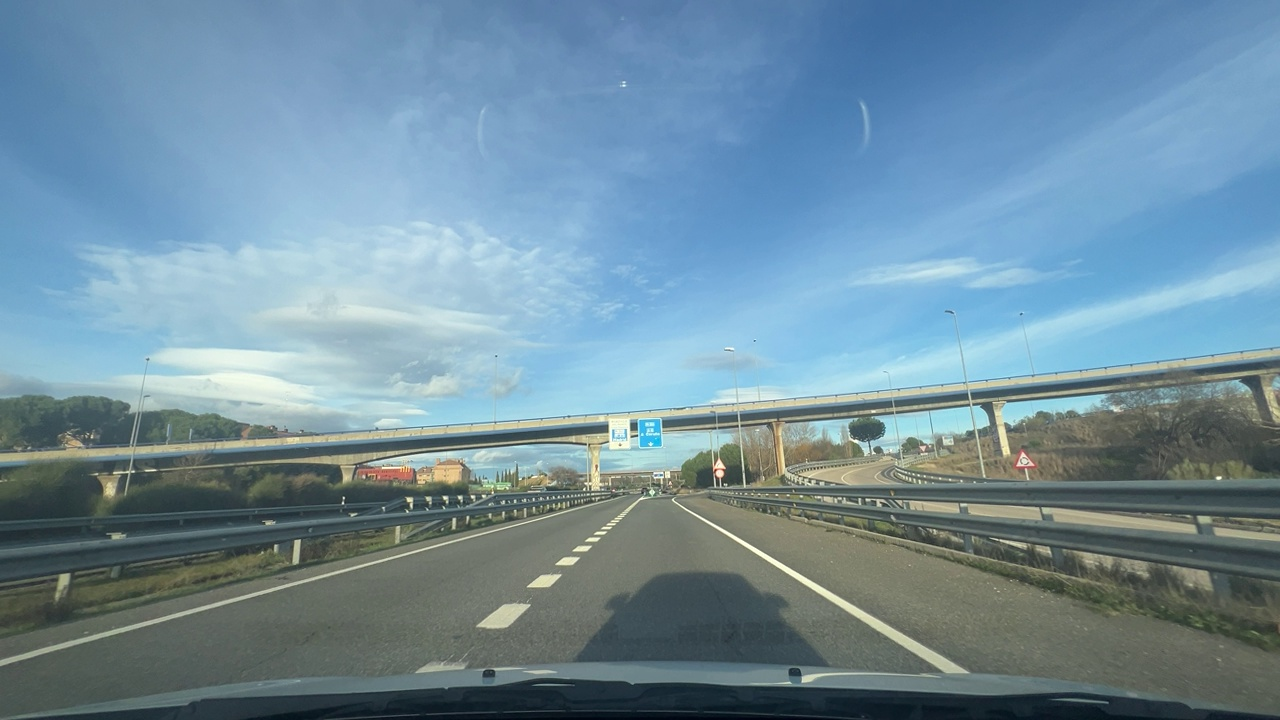
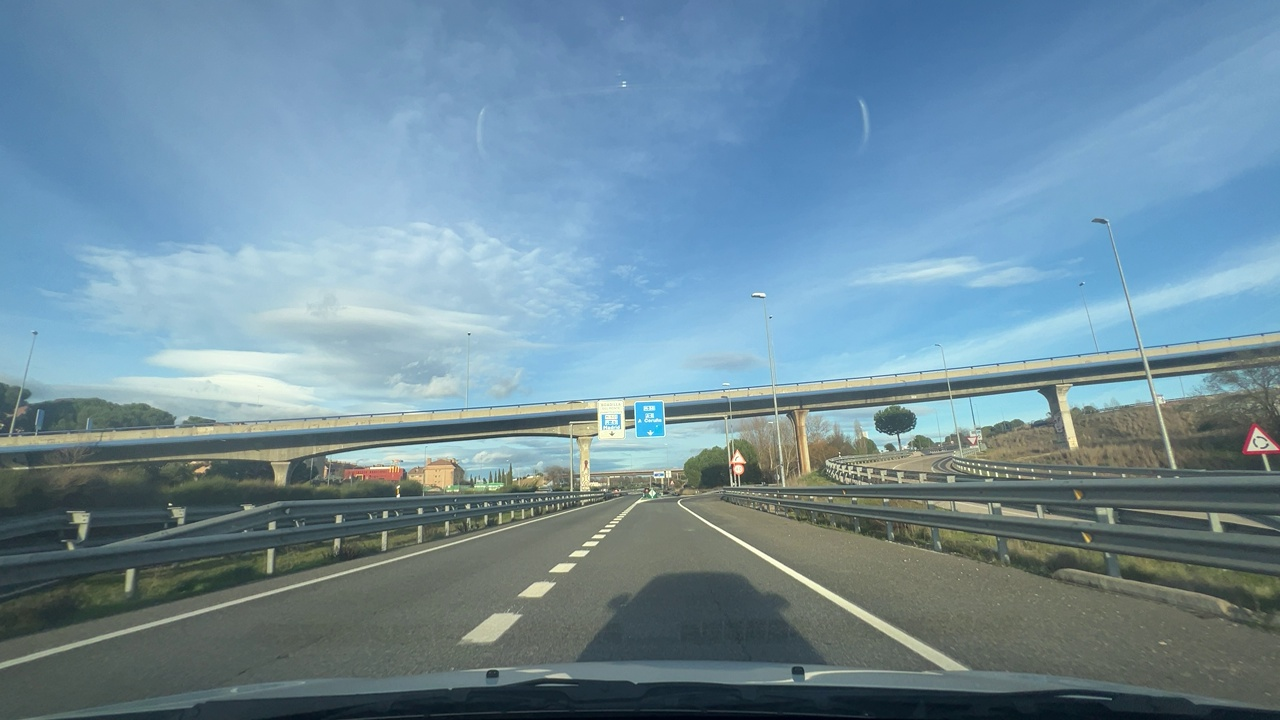
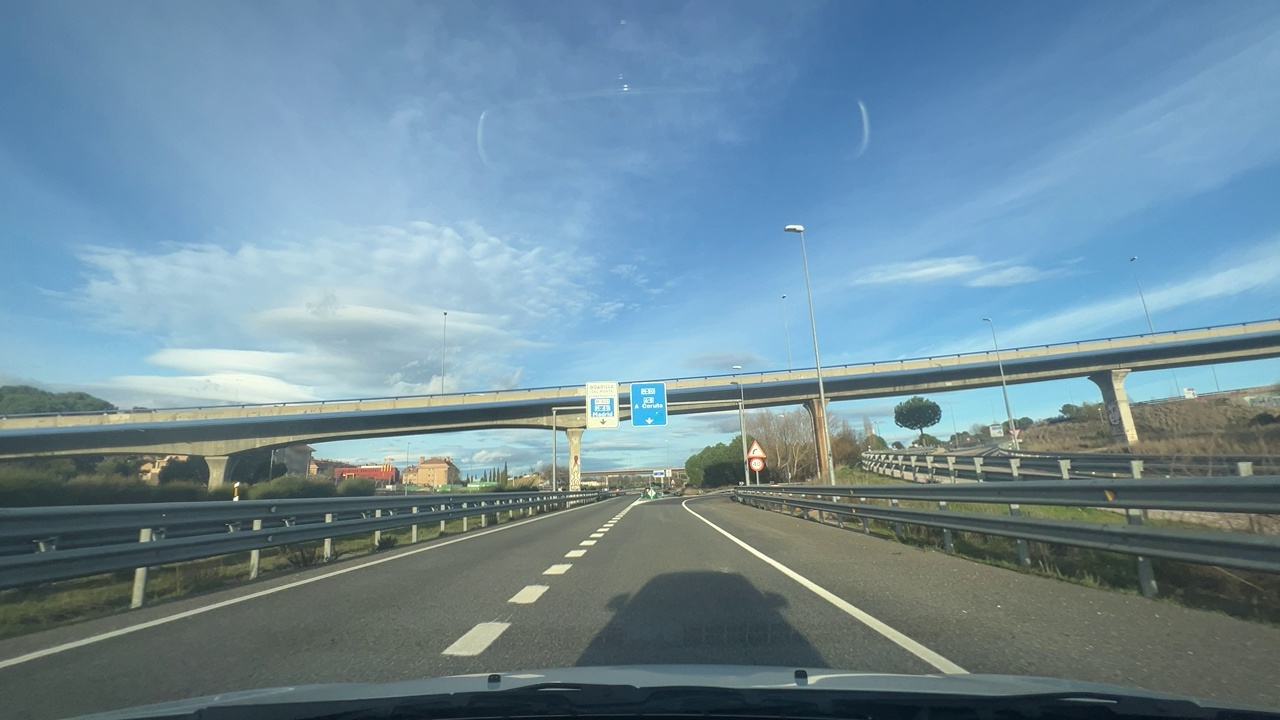
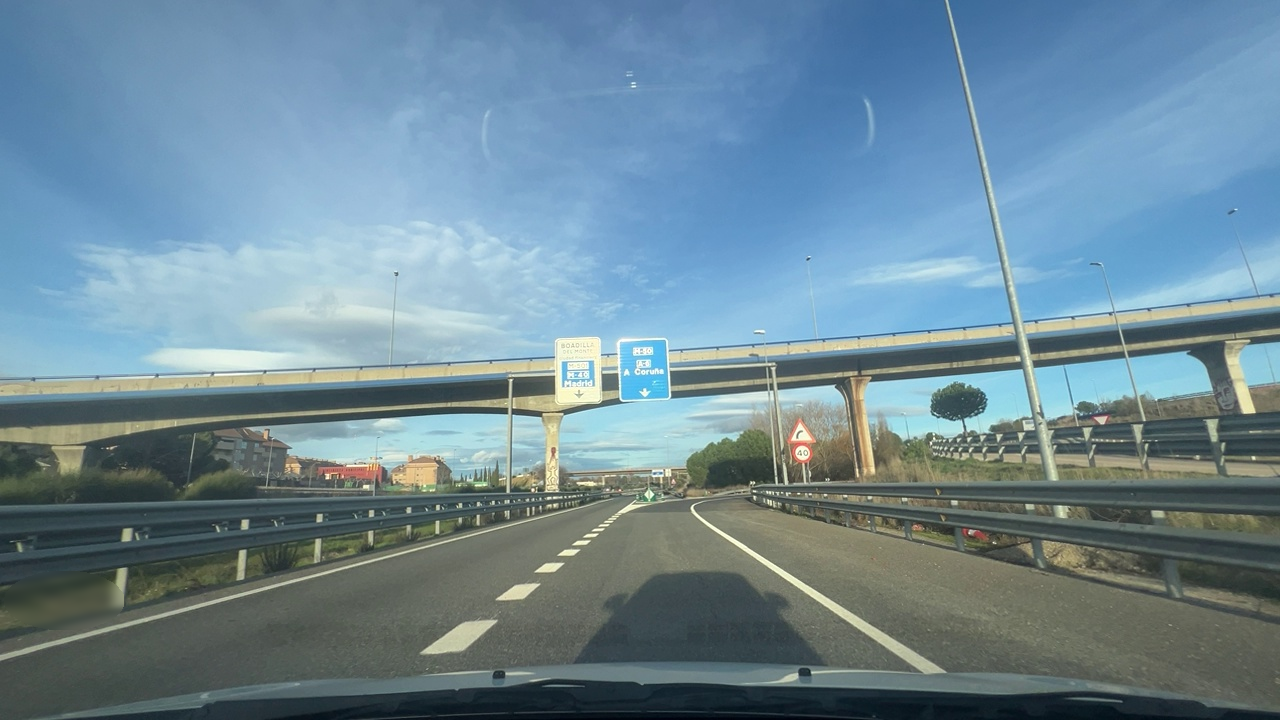
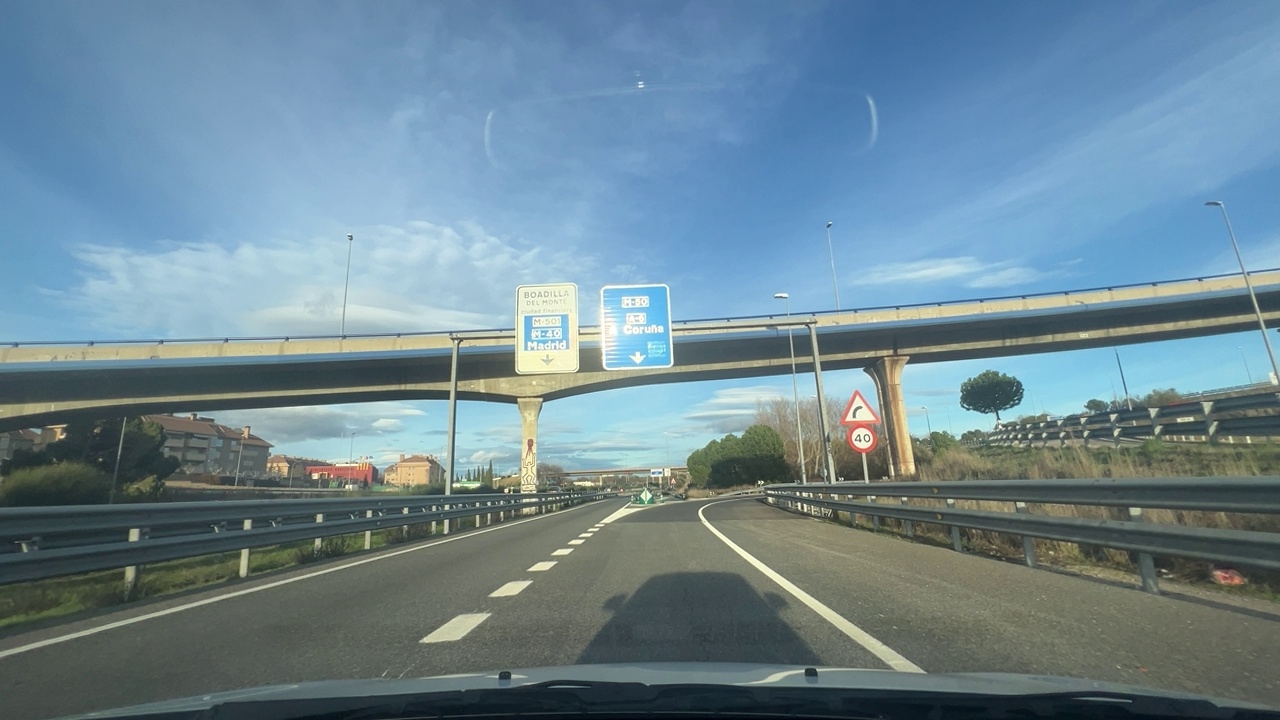
Situation: Speed limit adaptation
Question: Are multiple speed limit signs with different values visible?
Answer: No
Reasoning: Only one speed limit sign is visible

Situation: Speed limit adaptation
Question: Is there a speed limit sign regulating the ego lane?
Answer: Yes
Reasoning: A speed limit sign is positioned on the roadside facing the ego direction of travel.

Situation: Speed limit adaptation
Question: What speed value is displayed on the visible speed limit sign?
Answer: 39
Reasoning: The visible speed limit sign displays 40 km/h.

Situation: Speed limit adaptation
Question: Is the ego vehicle traveling on a highway?
Answer: No
Reasoning: The ego vehicle is exiting a highway

Situation: Speed limit adaptation
Question: Is the ego vehicle entering or exiting a highway?
Answer: Yes
Reasoning: A ramp with merge arrows indicates highway exit.

Situation: Speed limit adaptation
Question: Are speed bumps, crosswalks, or construction-related obstacles present in the ego lane?
Answer: No
Reasoning: There are no objects ahead in the ego lane